Chest X-ray. View position: PA
Patient age: 35
Patient sex: F
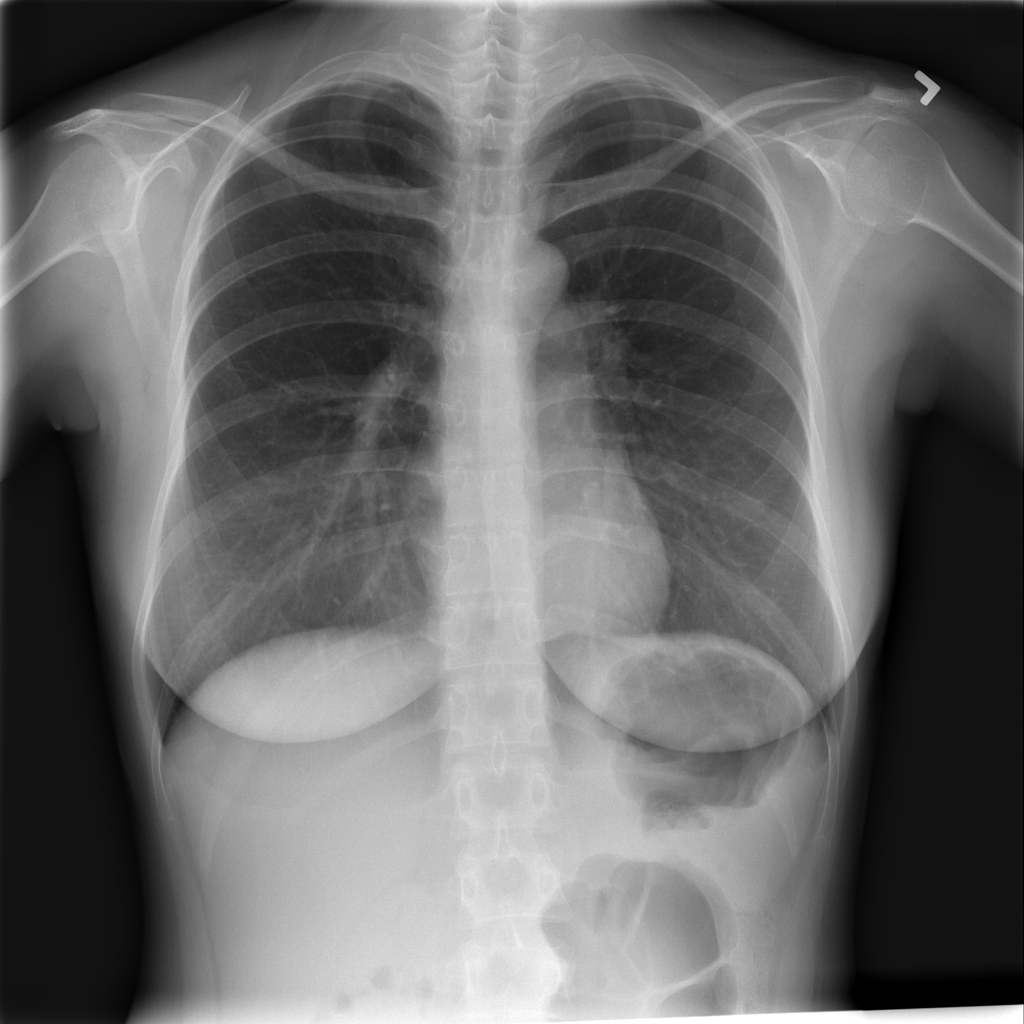
Finding: Pneumothorax